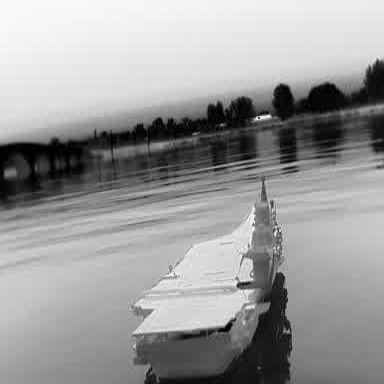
There is a warship in the infrared image.